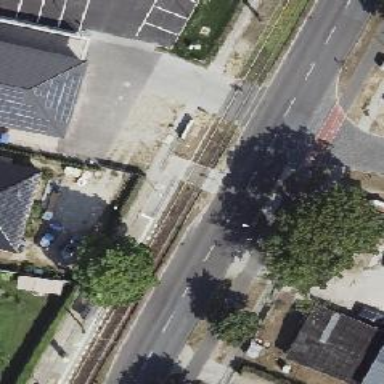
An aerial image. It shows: Tram crossing on the railway.